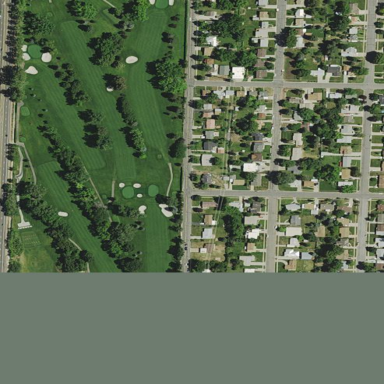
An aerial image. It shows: Golf course.